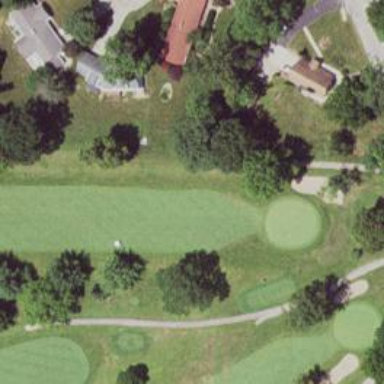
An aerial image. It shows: Golf hole.